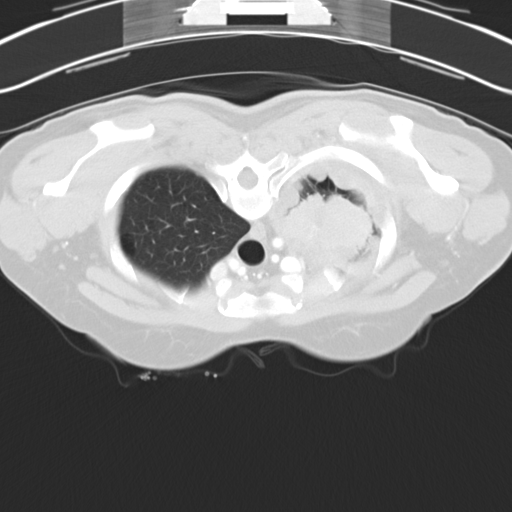
Survival: Short